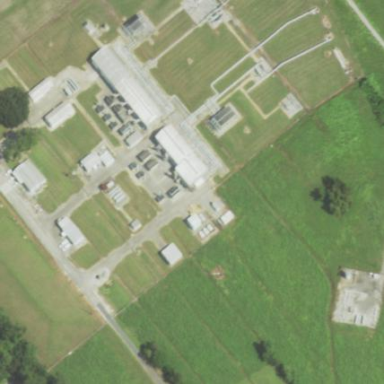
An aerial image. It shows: Industrial area with compression substation. The area is enclosed by fence.